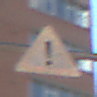
Verkehrszeichen: Gefahrenstelle
Umgebung: Outdoor, Suburban
Tageszeit: MorningAfternoon
Wetter: PartlyCloudy
Licht: Natural
Jahreszeit: NotSpecified
Kontrast: HighContrast